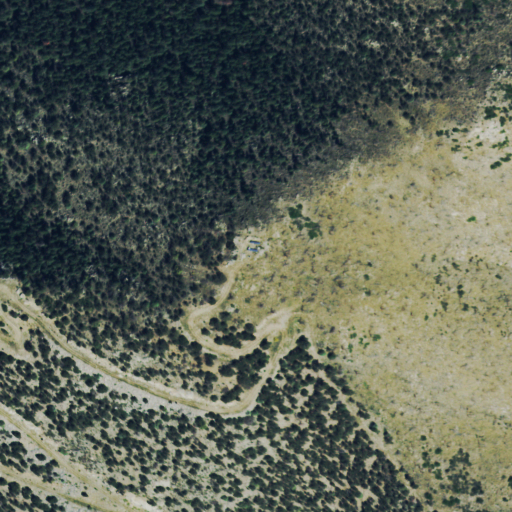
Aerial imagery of mountain in Colorado named Deer Mountain containing evergreen forest and shrub